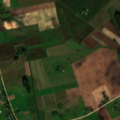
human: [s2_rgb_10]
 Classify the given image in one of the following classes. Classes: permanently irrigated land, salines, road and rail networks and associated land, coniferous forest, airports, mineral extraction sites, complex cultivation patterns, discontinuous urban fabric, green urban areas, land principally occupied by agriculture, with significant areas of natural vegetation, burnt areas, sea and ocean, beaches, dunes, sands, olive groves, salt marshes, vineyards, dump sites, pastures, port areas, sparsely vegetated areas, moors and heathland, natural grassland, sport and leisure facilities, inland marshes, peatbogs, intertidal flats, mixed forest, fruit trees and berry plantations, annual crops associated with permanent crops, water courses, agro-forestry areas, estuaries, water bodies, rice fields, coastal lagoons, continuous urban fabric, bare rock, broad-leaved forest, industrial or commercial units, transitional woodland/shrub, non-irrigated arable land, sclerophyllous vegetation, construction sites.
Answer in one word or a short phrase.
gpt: non-irrigated arable land, pastures, complex cultivation patterns, land principally occupied by agriculture, with significant areas of natural vegetation